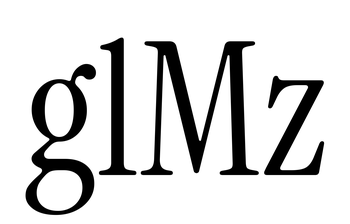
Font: InstrumentSerif-Regular